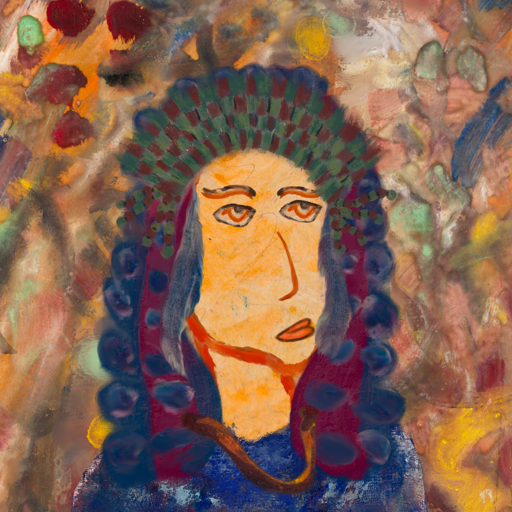
Background: Mother_And_Son_Mother, Head And Neck Side: Experience, Face Side: Experience, Bust: Irani, Hair Side: Hill_Girl, Head Accessory: After_Raid_Crown, Second Necklace: Comrade, Necklace: Blank, Baby: Blank